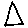
Label: triangle